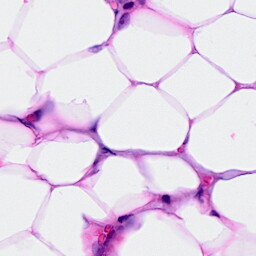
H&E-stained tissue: Breast